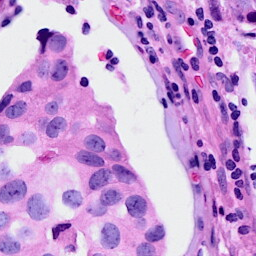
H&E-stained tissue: Breast